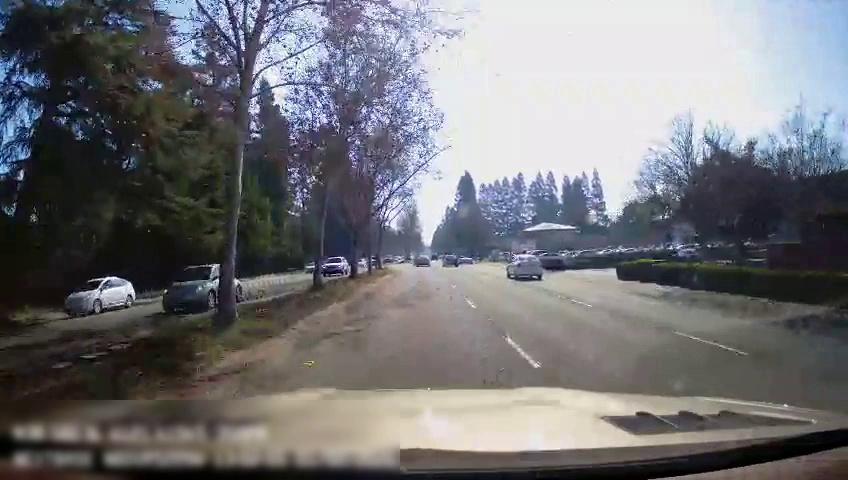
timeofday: Day
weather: Sunny
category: Drivable Space
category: Drivable Space
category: Vehicles | Car
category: Vehicles | Car
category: Vehicles | SUV
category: Vehicles | Car
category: Vehicles | Car
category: Vehicles | Truck
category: Vehicles | Car
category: Vehicles | Car
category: Vehicles | Car
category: Vehicles | Car
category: Vehicles | Car
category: Lanes | Current Lane
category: Lanes | Current Lane